Question: I have a small problem. I want to run a webserver and allow it to communicate with server using socket.io but i get:

'''
/**
* Chat Class
*/
// module dependencies
var io = require('socket.io');
// self instance
var self = this;
/**
* Constructor
*
* @param {server}
* @param {userlist}
*/
var Chat = function(server) {
this.server = server;
};
// Init
Chat.prototype.init = function() {
// socket instance
self.sock = io.listen(self.server);
};
module.exports = Chat;
'''
'''
// socket http server
var server = http.createServer(app).listen(app.get('port'), function(){
// chat server init
console.log('Listening on port ' + app.get('port'));
});
// chat
var chat = new Chat(server, userlist);
chat.init();
'''
'''
// socket http server
var server = http.createServer(app).listen(app.get('port'), function(){
// chat server init
console.log('Listening on port ' + app.get('port'));
});
var io = require('socket.io');
io.listen(self.server);
'''
So, what i'm doing bad ?
Thanks in advance.
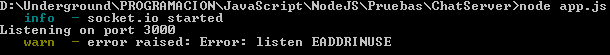
Answer: You have object instance problem. Delete 'var self = this;'
Replace;
'''
self.sock = io.listen(self.server);
'''
To:
'''
this.sock = io.listen(this.server);
'''